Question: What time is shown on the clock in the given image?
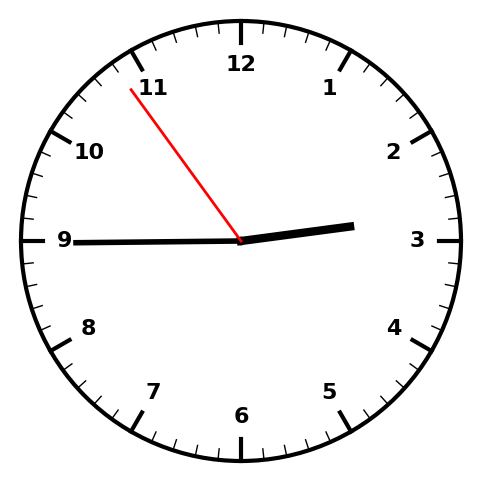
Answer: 02:44:54